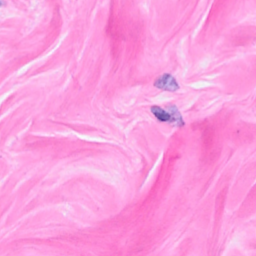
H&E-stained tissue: Breast